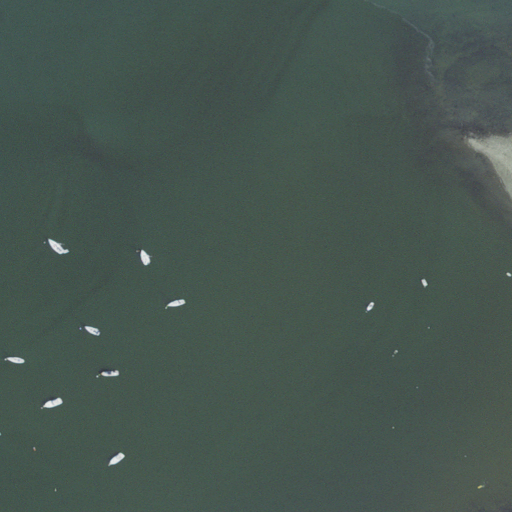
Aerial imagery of island in Massachusetts named Jacknife Ledge containing open water and high intensity development